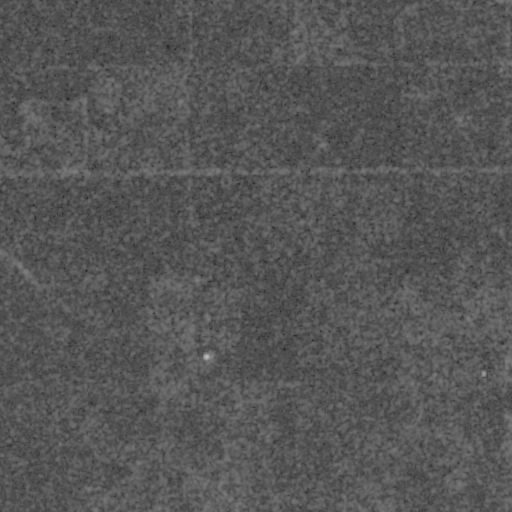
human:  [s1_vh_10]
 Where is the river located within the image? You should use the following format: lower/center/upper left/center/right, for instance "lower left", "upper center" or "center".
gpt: The river is located in the lower of the image.
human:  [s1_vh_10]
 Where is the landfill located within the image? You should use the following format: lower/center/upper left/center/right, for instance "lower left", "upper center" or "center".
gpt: There is no landfill in the image.

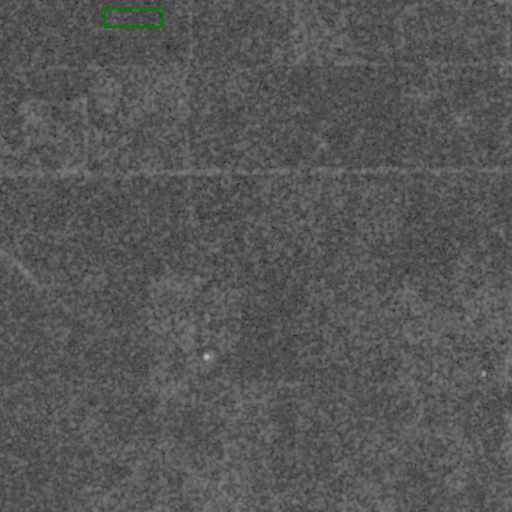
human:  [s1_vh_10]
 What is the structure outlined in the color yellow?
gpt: There is no yellow outline.
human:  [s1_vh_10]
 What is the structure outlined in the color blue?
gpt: There is no structure outlined in blue.